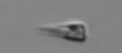
Label: Calciopappus